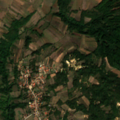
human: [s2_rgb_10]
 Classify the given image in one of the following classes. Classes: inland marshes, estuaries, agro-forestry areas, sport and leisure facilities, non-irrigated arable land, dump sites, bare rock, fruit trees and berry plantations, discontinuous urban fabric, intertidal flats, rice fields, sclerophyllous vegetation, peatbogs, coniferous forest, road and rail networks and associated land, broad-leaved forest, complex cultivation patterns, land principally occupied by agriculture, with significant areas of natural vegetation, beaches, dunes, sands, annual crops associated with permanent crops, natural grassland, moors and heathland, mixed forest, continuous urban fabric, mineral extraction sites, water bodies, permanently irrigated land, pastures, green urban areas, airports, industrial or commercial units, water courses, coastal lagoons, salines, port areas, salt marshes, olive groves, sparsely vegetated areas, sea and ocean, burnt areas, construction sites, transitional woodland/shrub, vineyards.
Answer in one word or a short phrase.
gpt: non-irrigated arable land, complex cultivation patterns, land principally occupied by agriculture, with significant areas of natural vegetation, broad-leaved forest